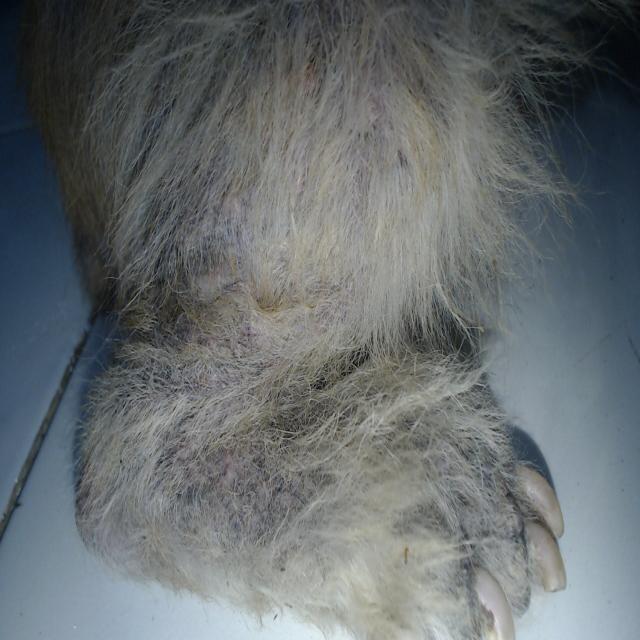
Canine demodicosis (Demodex mange) — caused by Demodex canis mites. Presents with alopecia, follicular papules, pustules, and comedones. Often localized on face and forelimbs.